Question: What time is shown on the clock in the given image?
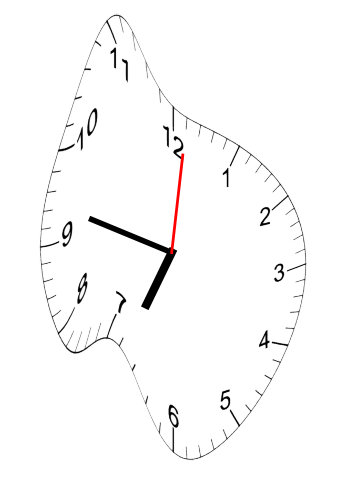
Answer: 06:47:01